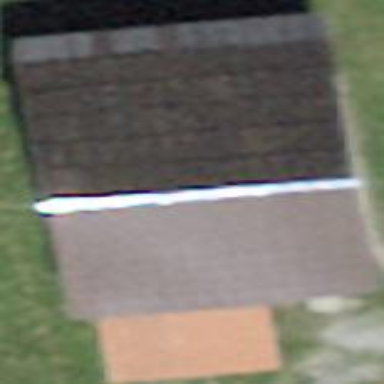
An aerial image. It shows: Barn.